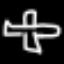
Label: airplane